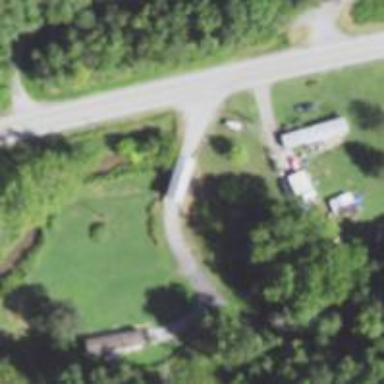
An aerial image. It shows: Unclassified road with bridge.